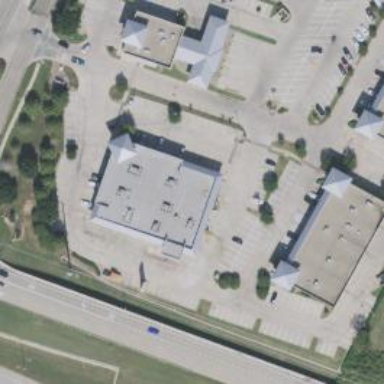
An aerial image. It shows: Pharmacy providing healthcare services.